Field crop: maize
Growth stage: 2
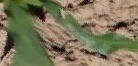
Species: maize